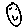
Label: smiley face